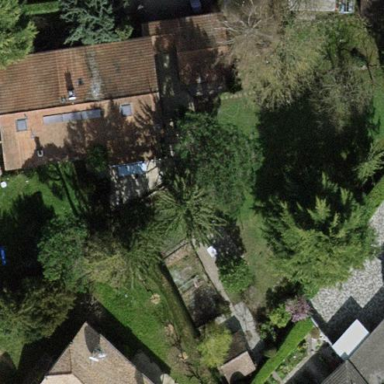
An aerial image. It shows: Garden surrounded by fence.